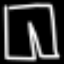
Label: pants